Interaction volume radius: 5 \u00c5
Interaction volume height: 25 \u00c5
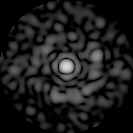
Disorder parameter: 0.8156